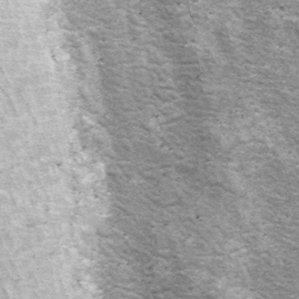
Label: frost